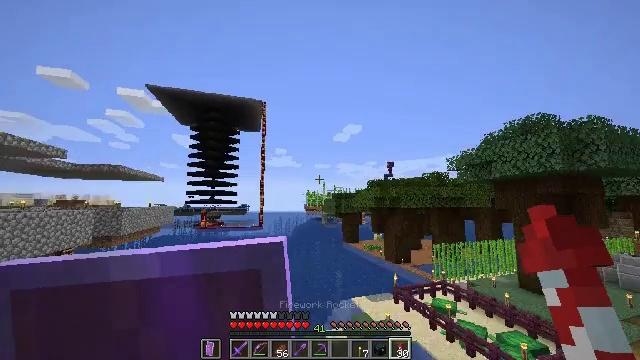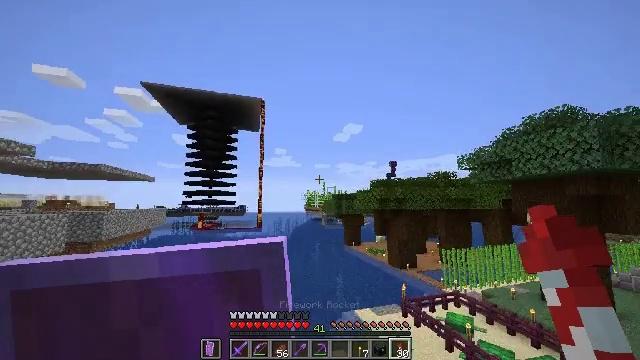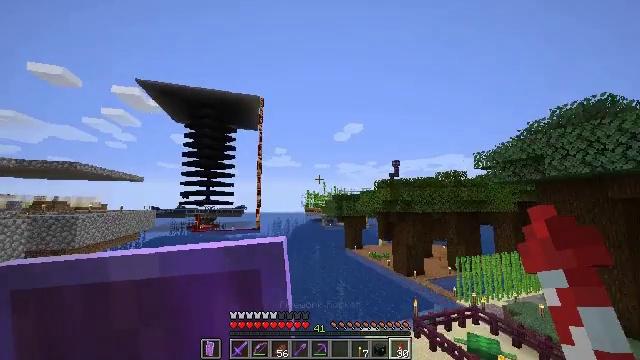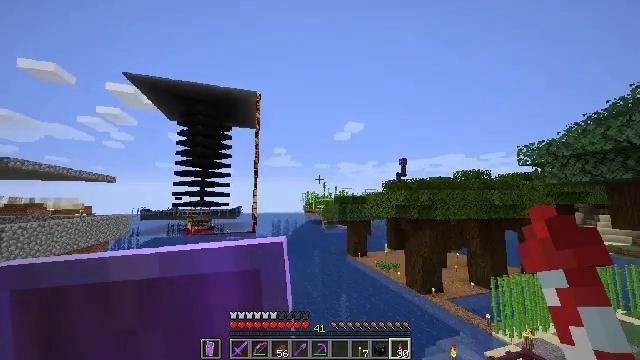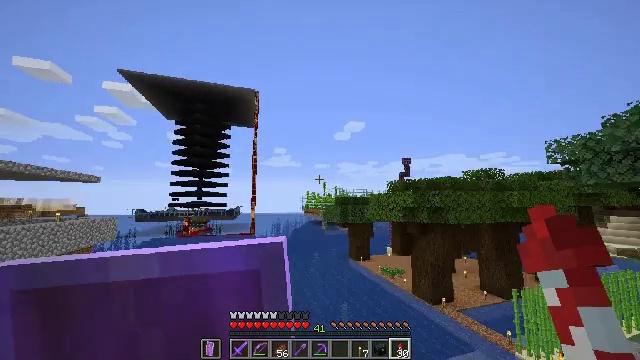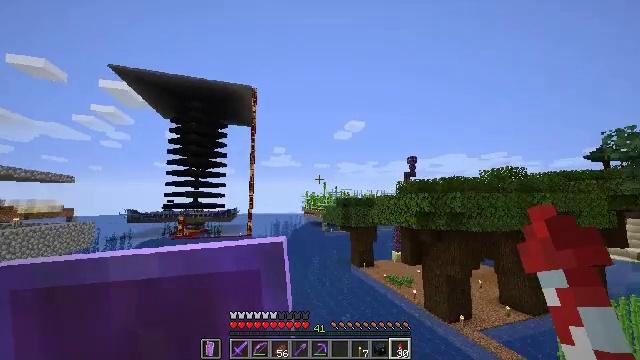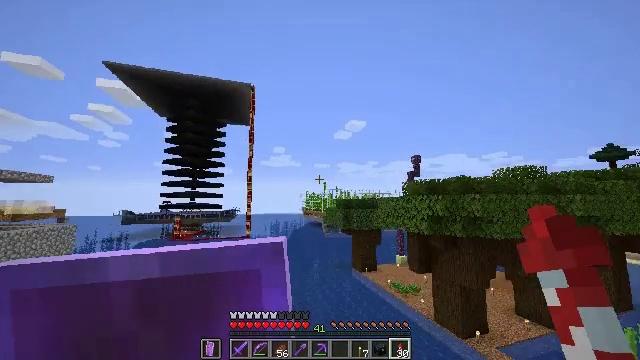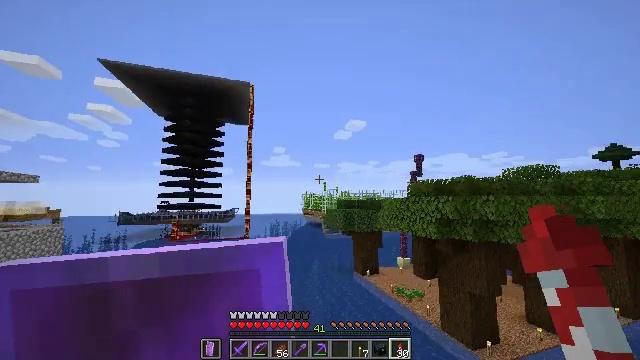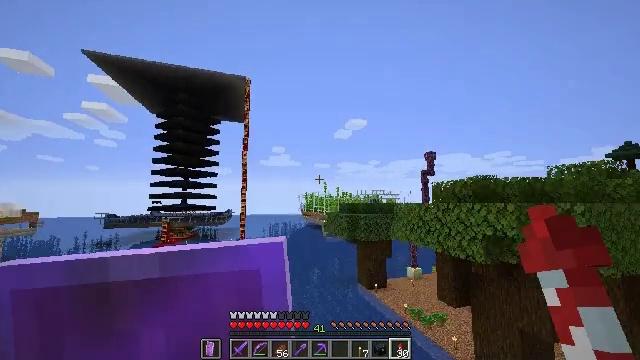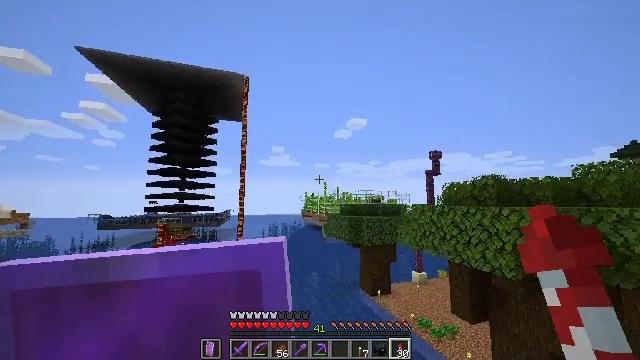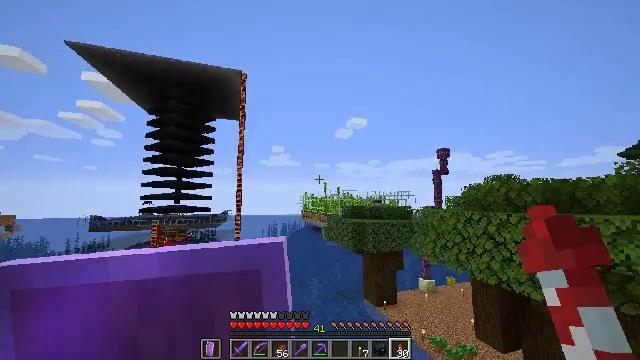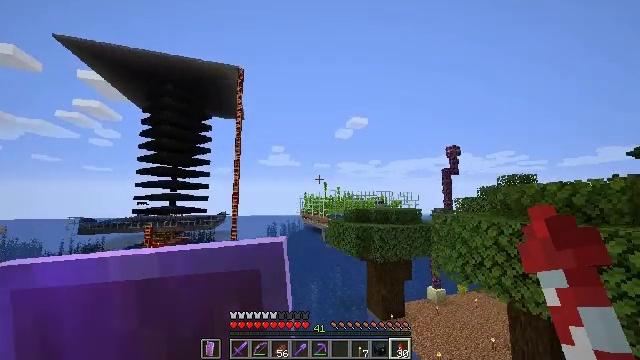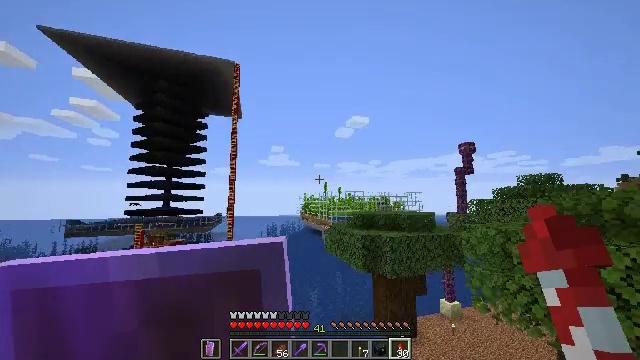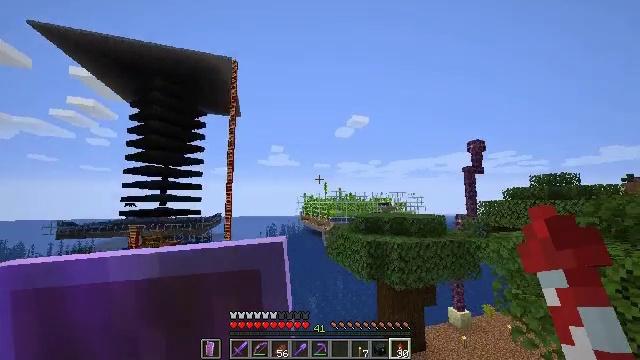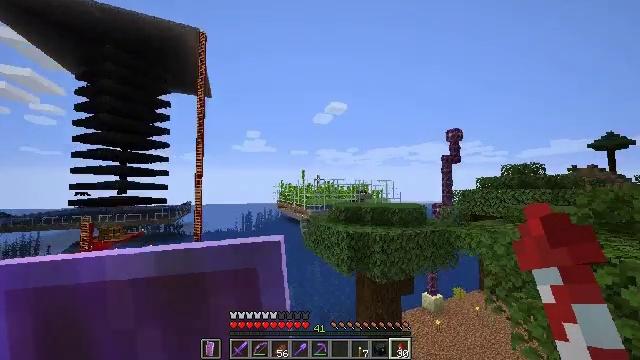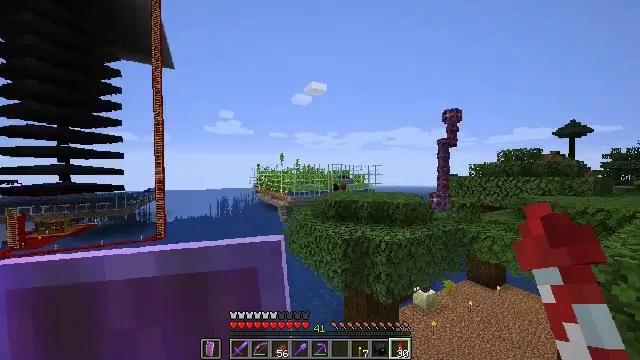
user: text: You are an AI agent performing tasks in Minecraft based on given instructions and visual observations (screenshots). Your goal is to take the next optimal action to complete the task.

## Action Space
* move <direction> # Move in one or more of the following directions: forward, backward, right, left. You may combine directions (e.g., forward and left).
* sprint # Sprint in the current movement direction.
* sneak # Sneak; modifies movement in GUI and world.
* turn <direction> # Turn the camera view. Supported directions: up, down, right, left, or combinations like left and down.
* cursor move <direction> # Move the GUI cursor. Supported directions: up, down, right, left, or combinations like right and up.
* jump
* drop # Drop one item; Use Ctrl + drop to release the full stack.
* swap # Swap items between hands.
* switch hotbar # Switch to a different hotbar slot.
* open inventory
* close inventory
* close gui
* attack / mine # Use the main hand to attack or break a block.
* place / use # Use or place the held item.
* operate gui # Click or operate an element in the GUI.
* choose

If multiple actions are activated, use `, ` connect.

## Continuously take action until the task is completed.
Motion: motion action
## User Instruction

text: Combine bamboo and string to craft scaffolding.
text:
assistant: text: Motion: move forward, sprint
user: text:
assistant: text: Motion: move forward, sprint
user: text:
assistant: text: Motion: move forward, sprint
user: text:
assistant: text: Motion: move forward, sprint
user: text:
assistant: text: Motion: move forward, sprint
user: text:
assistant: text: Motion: move forward, sprint
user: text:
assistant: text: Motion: move forward, sprint
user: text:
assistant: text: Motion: move forward, sprint
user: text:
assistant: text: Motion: move forward, sprint
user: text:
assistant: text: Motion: move forward, sprint
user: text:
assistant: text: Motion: move forward, sprint
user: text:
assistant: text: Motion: move forward, sprint
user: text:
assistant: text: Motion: move forward, sprint
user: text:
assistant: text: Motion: move forward, sprint, turn right and down
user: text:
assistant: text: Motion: move forward, sprint, turn right and down
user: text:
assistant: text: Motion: move forward, sprint
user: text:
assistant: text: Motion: move forward, sprint
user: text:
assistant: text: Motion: move forward, sprint
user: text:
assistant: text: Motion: move forward, sprint
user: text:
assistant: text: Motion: move forward, sprint
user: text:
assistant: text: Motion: move forward, sprint
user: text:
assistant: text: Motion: move forward, sprint
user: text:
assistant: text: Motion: move forward, sprint
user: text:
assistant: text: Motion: move forward, sprint
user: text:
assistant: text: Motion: move forward, sprint
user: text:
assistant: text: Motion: move forward, sprint
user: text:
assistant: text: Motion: move forward, sprint, turn right
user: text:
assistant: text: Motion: move forward, sprint, turn right and down
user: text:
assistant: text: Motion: move forward, sprint, turn right and down
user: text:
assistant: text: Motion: move forward, sprint, turn right and down